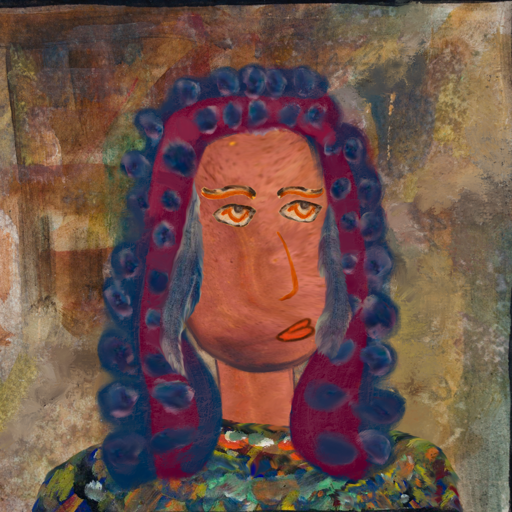
Background: Mosgoul, Head And Neck Side: Mother_And_Son_Mother, Face Side: Experience, Bust: An_Impression, Hair Side: Hill_Girl, Head Accessory: Blank, Second Necklace: Blank, Necklace: Blank, Baby: Blank